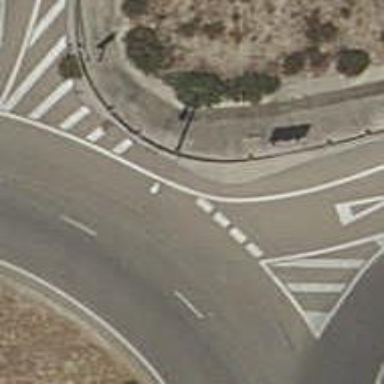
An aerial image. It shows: Road with "give way" sign.